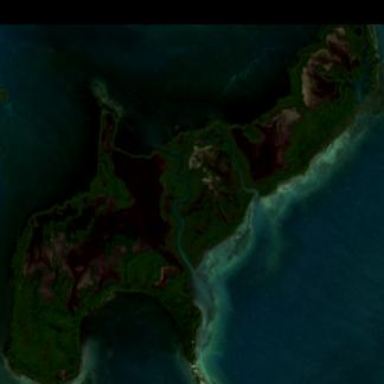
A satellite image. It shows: Island with forested area along the coastline. The wetland features mangrove vegetation.